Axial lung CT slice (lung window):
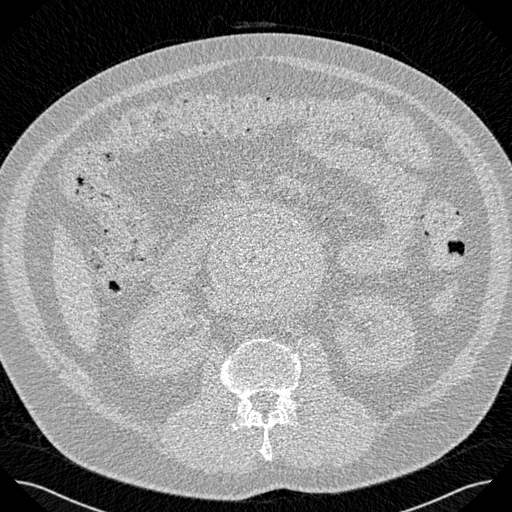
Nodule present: no